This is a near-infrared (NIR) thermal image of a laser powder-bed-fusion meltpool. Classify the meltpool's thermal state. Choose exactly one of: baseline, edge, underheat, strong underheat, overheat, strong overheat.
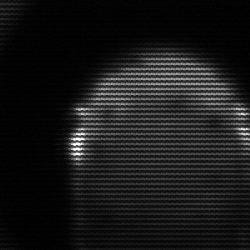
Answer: edge